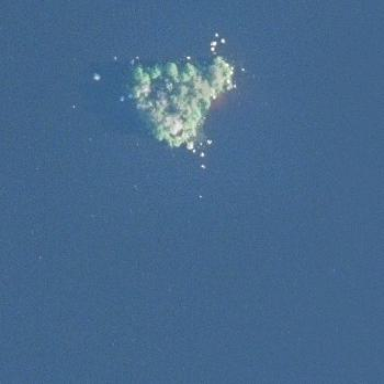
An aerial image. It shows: Islet.